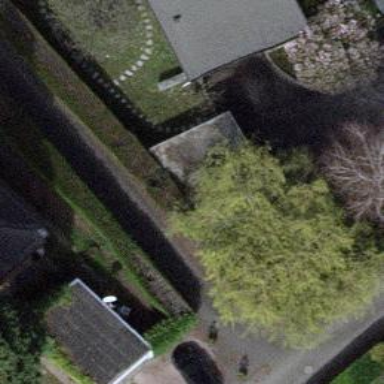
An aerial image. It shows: Garage building.